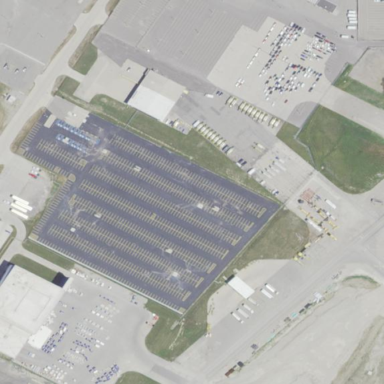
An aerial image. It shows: Parking area with surface.